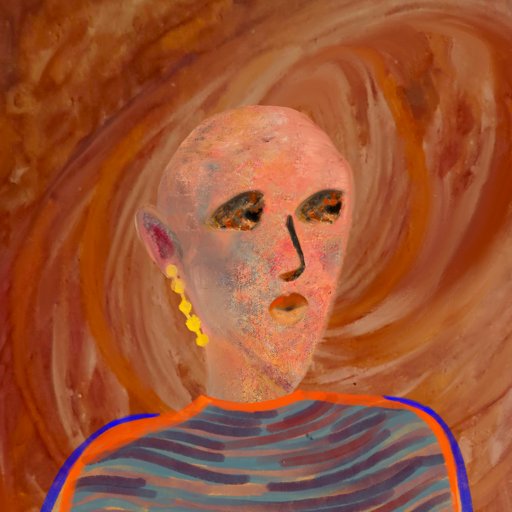
Background: Pious_Lady, Head And Neck Side: Irani, Face Side: Gypsy_Queen, Bust: Experience, Hair Side: Blank, Head Accessory: Blank, Second Necklace: Blank, Necklace: Blank, Baby: Blank